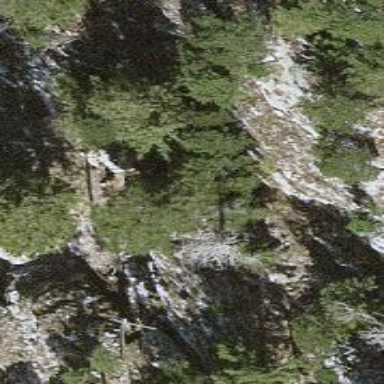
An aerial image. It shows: Beautiful tree in nature.